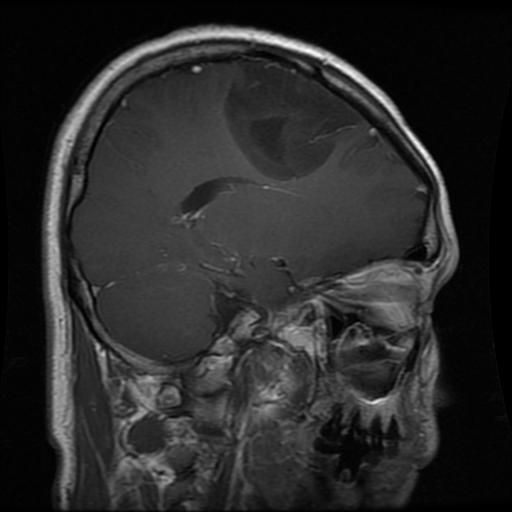
Label: glioma